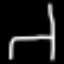
Label: chair